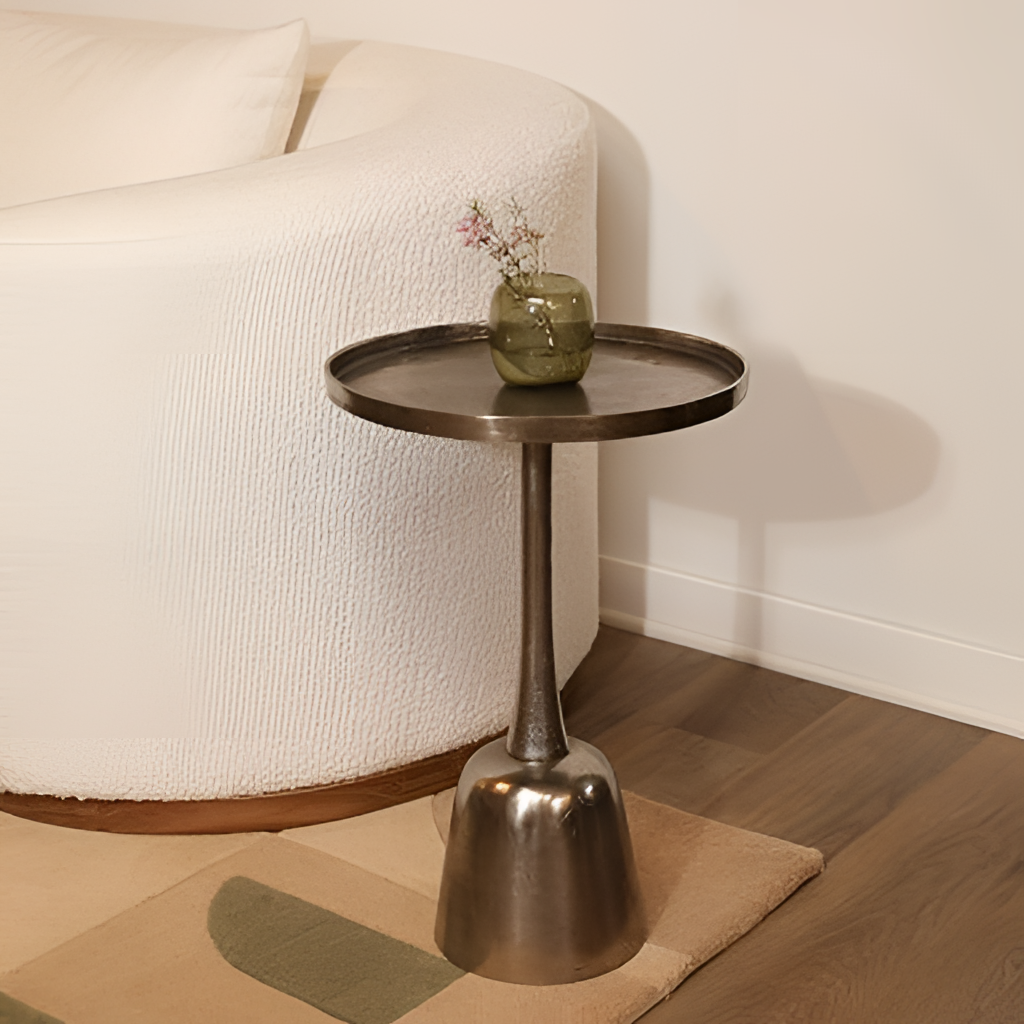
living room, fabric sofa, wood flooring, with plank pattern, beige paint wallpaper, with solid pattern, modern